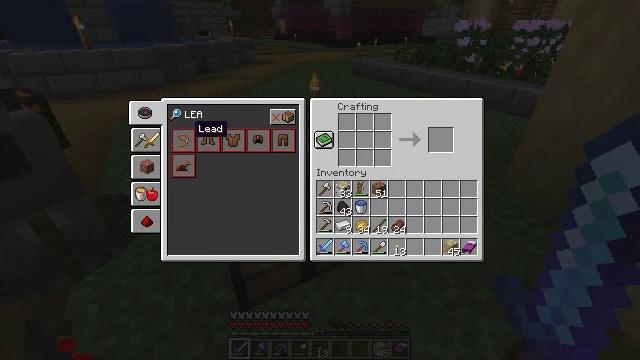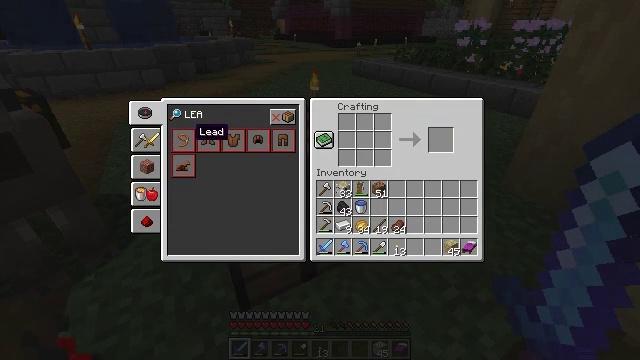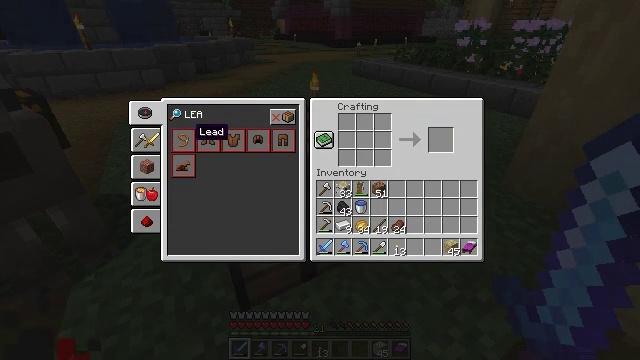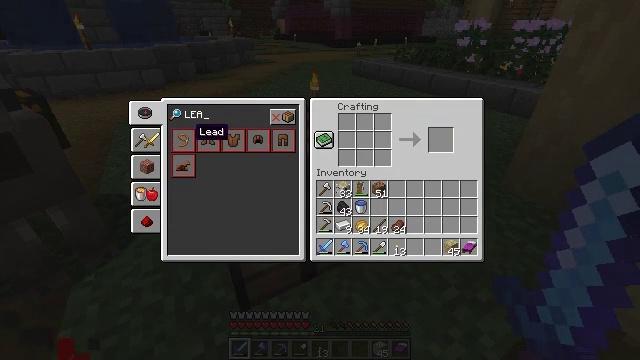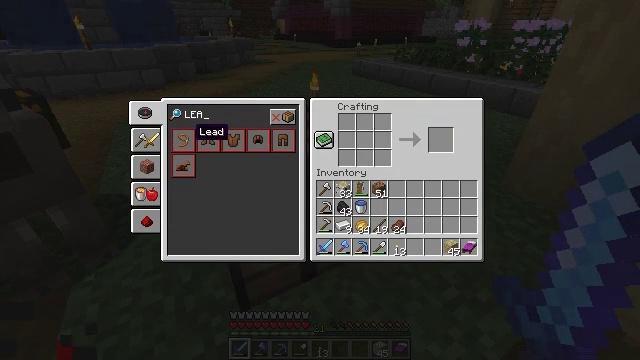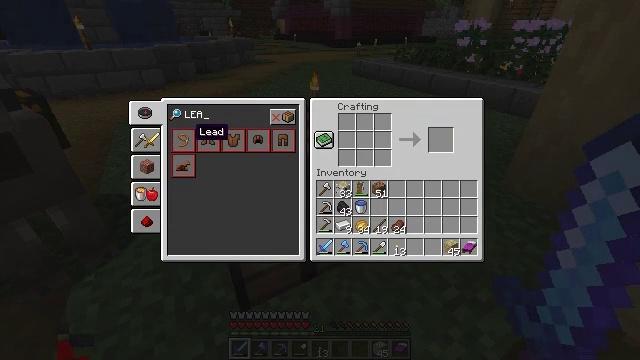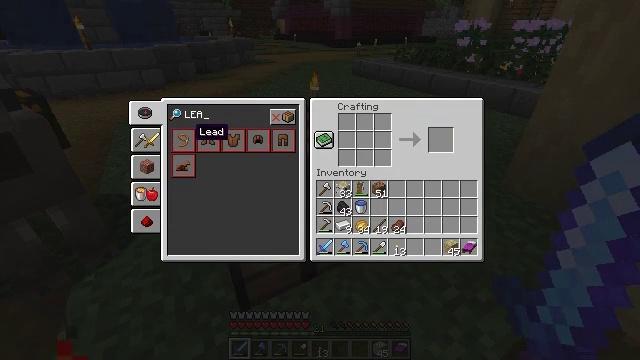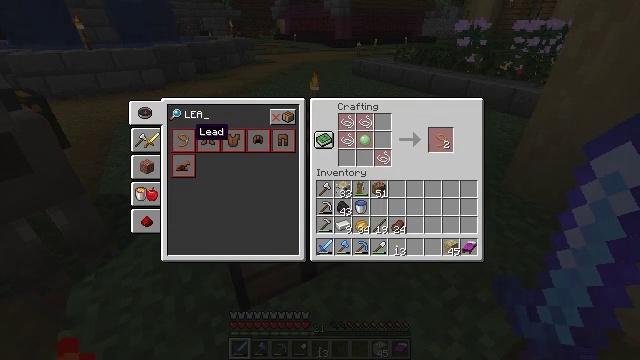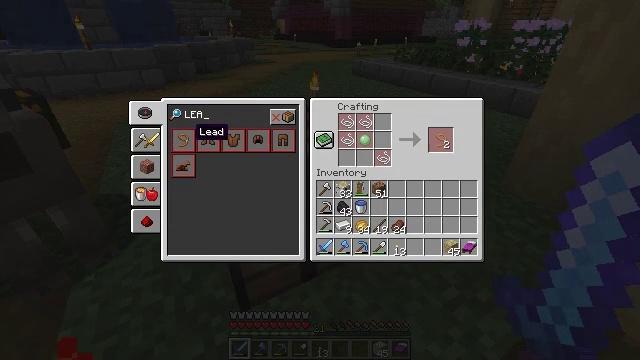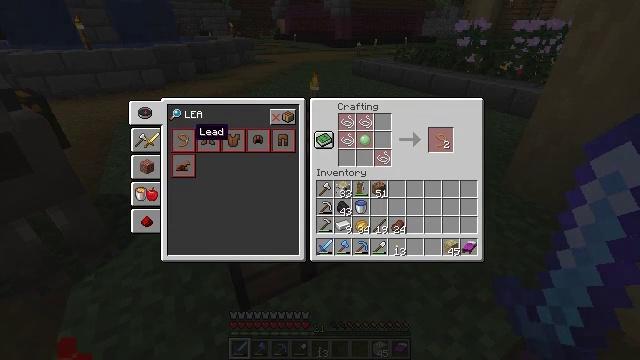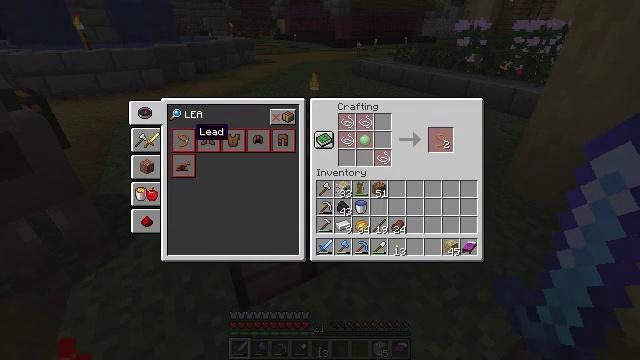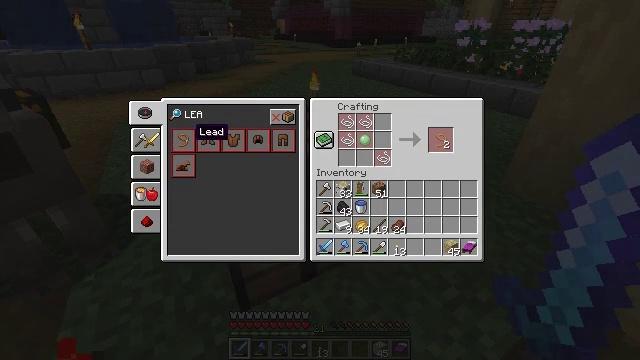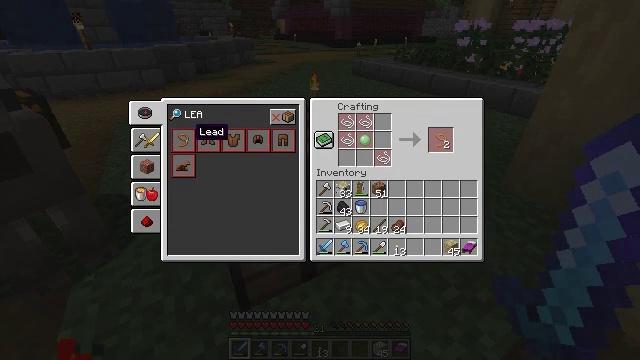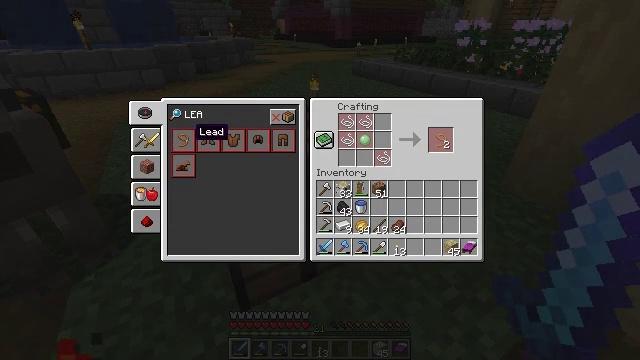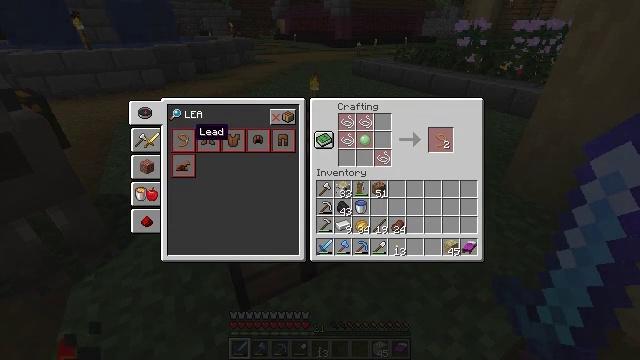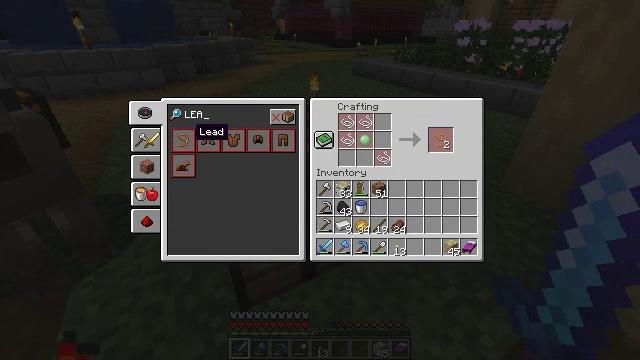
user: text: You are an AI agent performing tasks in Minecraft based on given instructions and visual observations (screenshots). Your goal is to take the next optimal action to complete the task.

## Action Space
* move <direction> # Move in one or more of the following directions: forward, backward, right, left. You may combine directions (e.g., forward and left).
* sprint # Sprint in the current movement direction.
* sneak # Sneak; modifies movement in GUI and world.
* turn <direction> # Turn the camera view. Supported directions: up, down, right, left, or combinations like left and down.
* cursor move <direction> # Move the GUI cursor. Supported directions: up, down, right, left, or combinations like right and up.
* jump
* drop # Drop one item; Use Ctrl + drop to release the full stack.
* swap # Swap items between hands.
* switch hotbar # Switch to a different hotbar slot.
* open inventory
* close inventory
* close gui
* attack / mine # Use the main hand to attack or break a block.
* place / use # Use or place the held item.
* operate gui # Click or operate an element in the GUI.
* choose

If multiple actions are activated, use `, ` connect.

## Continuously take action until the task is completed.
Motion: motion action
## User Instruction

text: Craft a lead.
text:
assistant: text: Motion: no_op
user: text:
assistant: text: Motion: operate gui
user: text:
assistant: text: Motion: operate gui
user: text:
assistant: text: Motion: operate gui
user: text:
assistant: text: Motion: no_op
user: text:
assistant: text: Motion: no_op
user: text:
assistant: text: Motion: no_op
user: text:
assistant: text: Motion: no_op
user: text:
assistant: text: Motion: no_op
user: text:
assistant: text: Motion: no_op
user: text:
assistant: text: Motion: no_op
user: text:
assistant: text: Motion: no_op
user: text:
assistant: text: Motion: no_op
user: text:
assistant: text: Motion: no_op
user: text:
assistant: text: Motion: no_op
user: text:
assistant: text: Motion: no_op
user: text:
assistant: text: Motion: cursor move right
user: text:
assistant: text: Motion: cursor move right
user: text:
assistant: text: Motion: cursor move right and up
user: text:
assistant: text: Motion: cursor move right
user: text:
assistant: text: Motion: cursor move right
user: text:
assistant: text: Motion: cursor move right
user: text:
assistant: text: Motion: no_op
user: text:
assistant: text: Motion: no_op
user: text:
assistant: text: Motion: no_op
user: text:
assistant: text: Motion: no_op
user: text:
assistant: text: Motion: no_op
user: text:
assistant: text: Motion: no_op
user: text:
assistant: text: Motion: no_op
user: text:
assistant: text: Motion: no_op